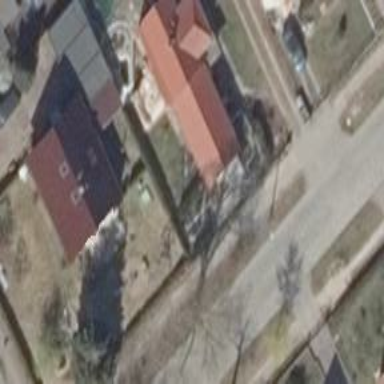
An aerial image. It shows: Detached building.